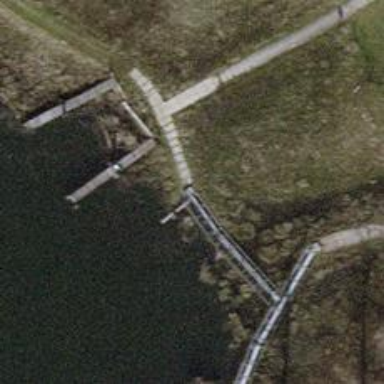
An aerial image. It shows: Footway road with boardwalk bridge.